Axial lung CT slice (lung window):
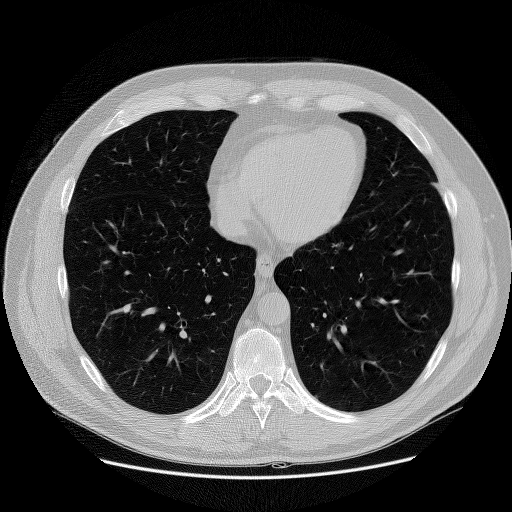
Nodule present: no